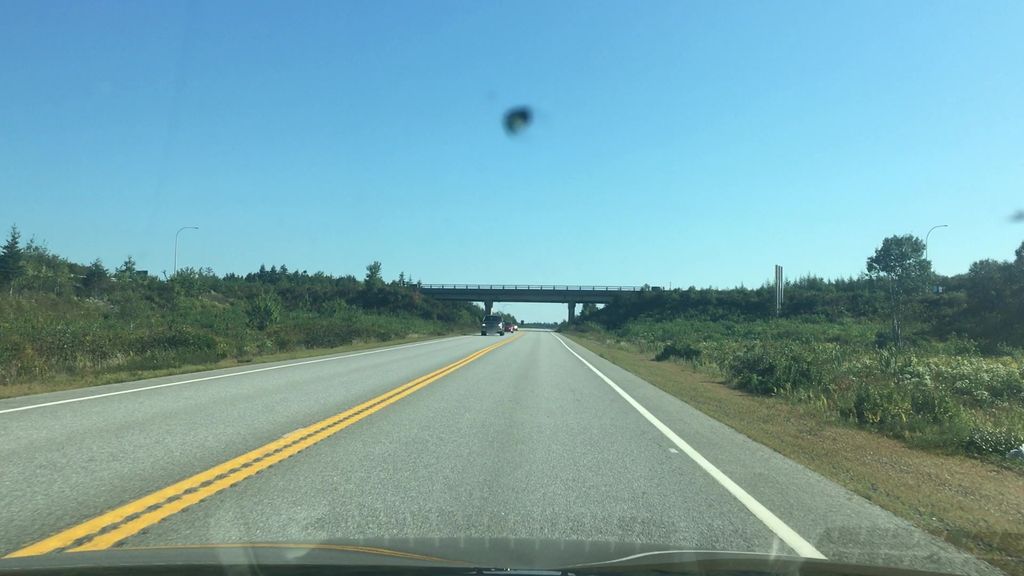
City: halifax